九年级 · 解析几何
(本小题8.0分)

已知二次函数 $y=-(x+1)^{2}+4$ 的图象如图所示, 请在同一坐标系中画出二次函数 $y=-(x-2)^{2}+7$的图象.

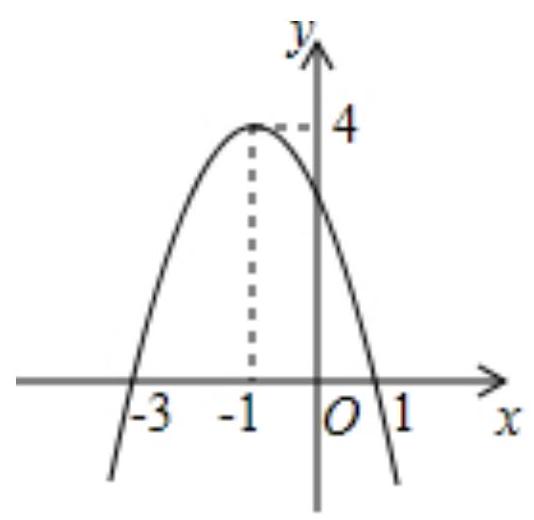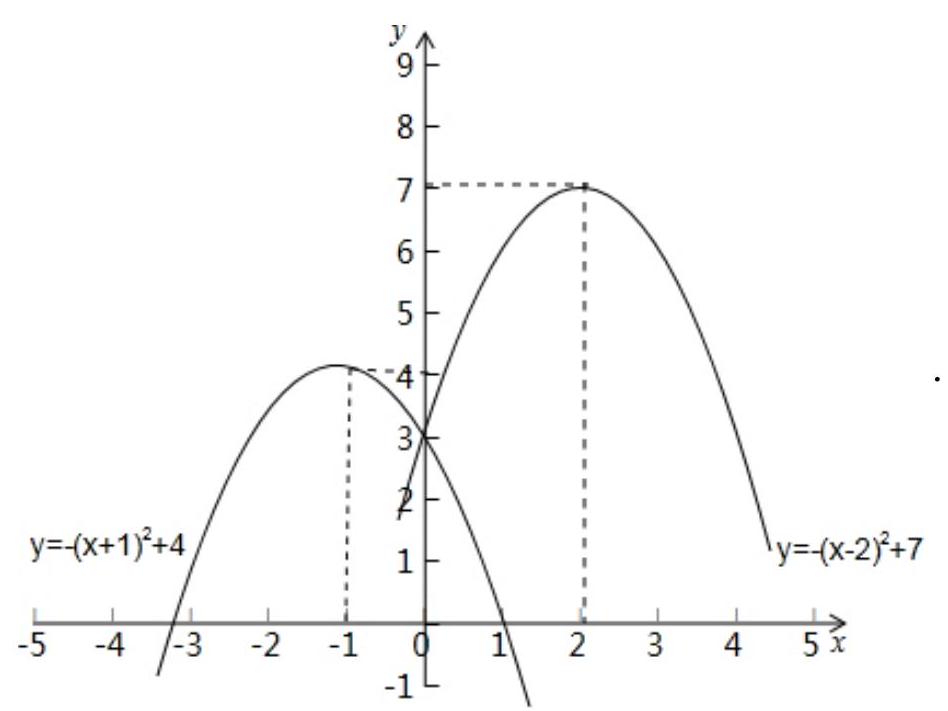
答案: 解：答案如图:

解析: 根据图象平移的规律, 可得答案.

本题考查了二次函数图象, 利用图象平移的规律: 左加右减, 上加下减.